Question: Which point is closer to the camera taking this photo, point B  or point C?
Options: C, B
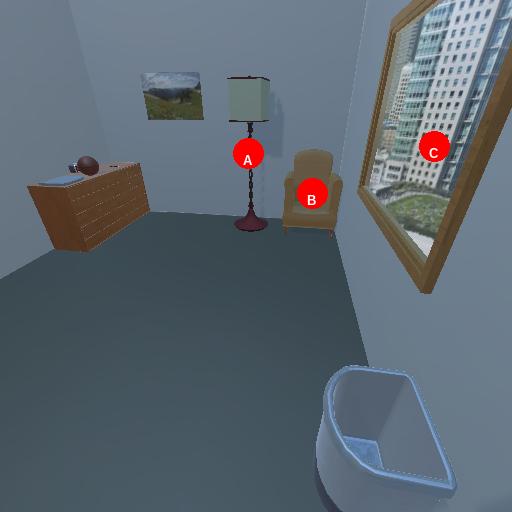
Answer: C